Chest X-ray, AP view. Patient: 44 years old, sex M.
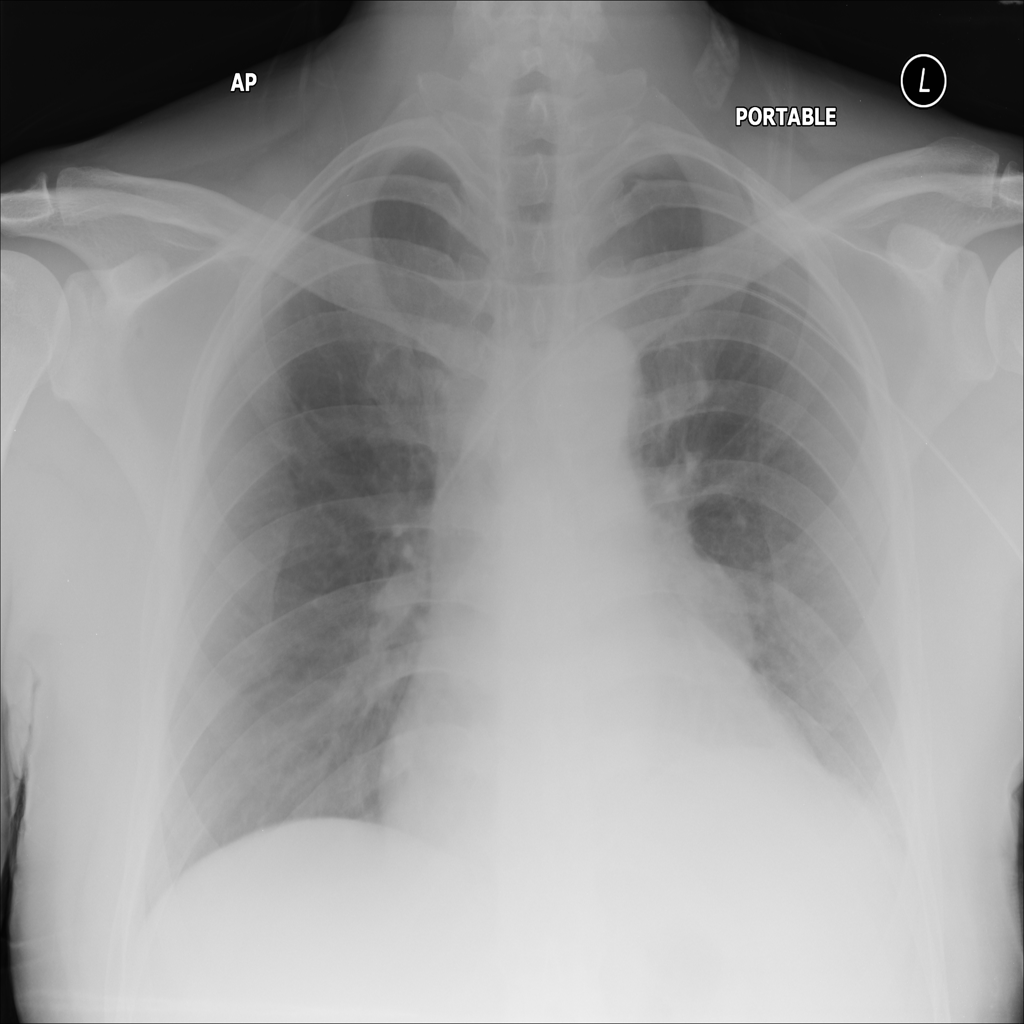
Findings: No Finding